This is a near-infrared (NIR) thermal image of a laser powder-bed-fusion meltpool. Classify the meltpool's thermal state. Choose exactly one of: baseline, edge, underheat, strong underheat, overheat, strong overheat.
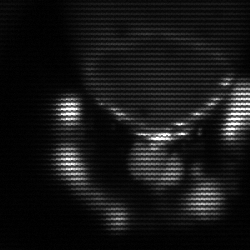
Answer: edge